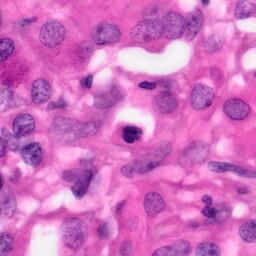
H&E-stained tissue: Pancreatic